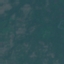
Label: HerbaceousVegetation